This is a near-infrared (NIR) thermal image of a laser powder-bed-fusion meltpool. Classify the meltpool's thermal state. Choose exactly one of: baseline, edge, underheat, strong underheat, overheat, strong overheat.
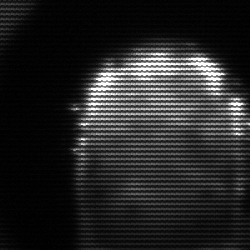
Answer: baseline